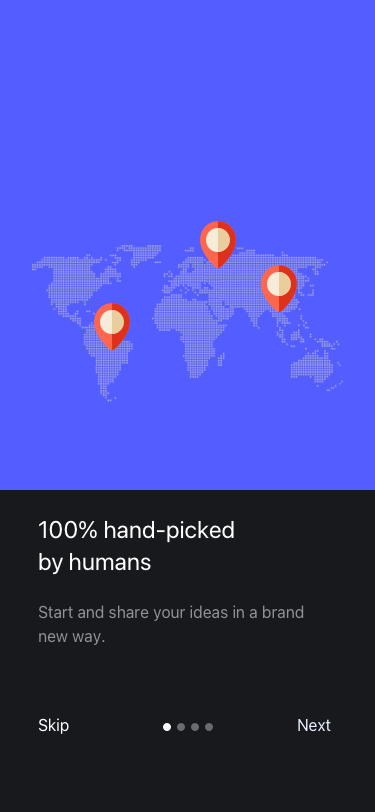
Text in this UI design:
100% hand-picked
by humans
Start and share your ideas in a brand
new way.
Skip
Next